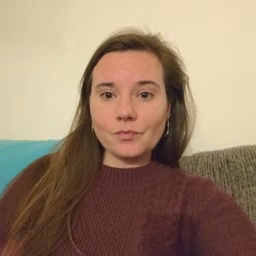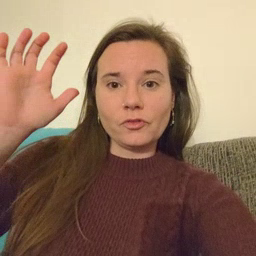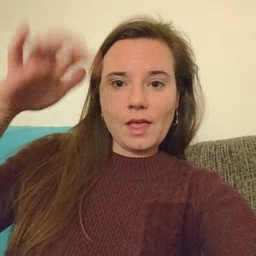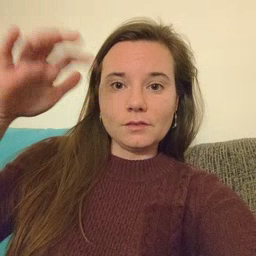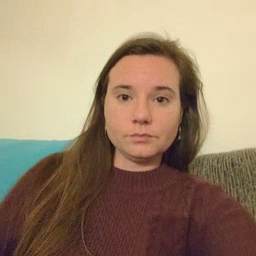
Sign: rain